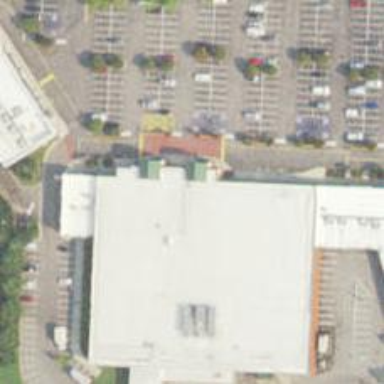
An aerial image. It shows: Supermarket.